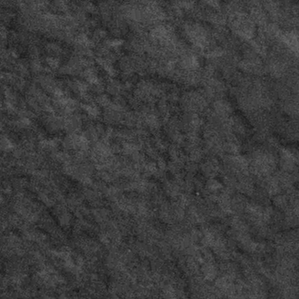
Label: frost